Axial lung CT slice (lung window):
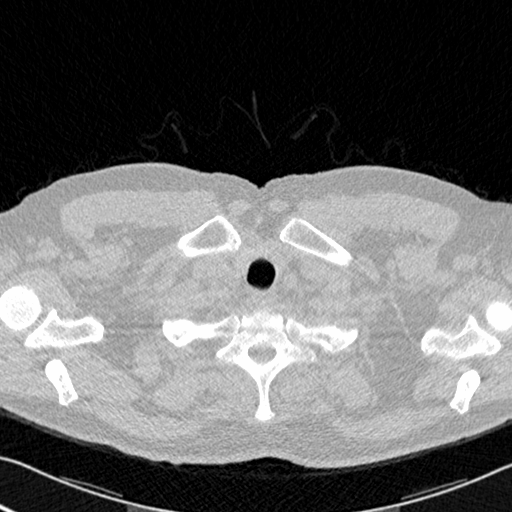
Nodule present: no